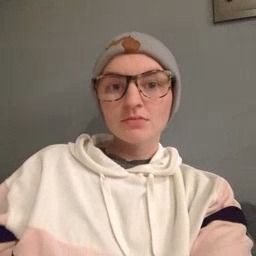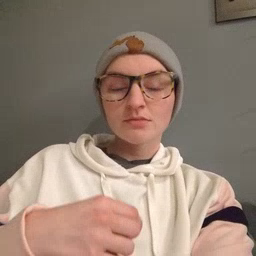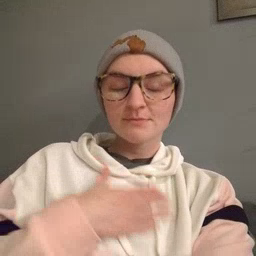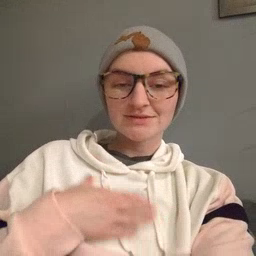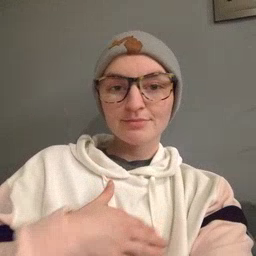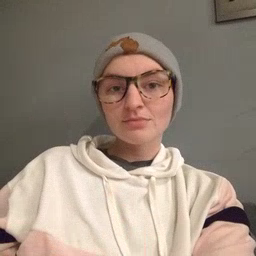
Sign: please